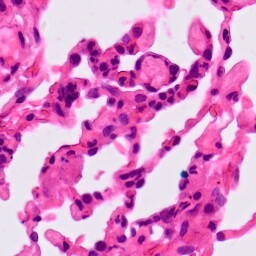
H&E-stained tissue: Lung